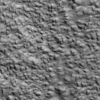
Label: not_dusty